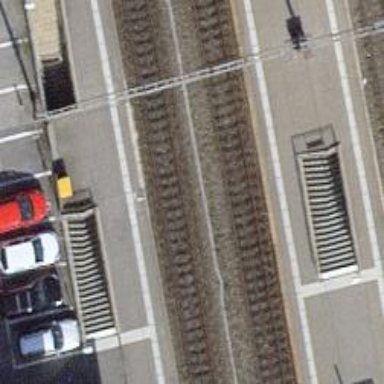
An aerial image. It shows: Public transport stop position along the railway.